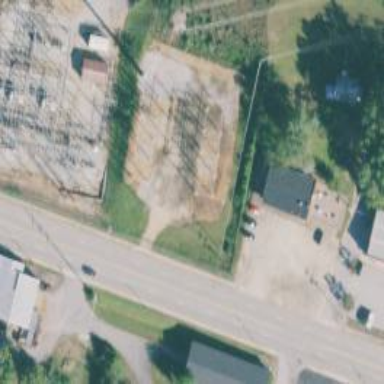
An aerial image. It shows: Fenced power substation at the transmission level.